Question: I have an elasticsearch index which I am using to index a set of documents.
These documents are originally in csv format and I am looking parse these using logstash.
In Kibana 4 Visualisation page, (See Attached Image below)
In the Field " Current Device Installs" , after I press apply, a Pop up is coming that "You must choose an item from the list".

My logstash config file is,
'''
input {
file {
path => "/csv_files_for_logstash/app1lg.csv"
type => "core2"
start_position => "beginning"
} }
filter {
csv {
separator => ","
columns=> ["Date","Package Name","App Version Code","Current Device Installs","Daily Device Installs","Daily Device Uninstalls","Daily Device Upgrades","Current User Installs","Total User Installs","Daily User Installs","Daily User Uninstalls"]
}
mutate {convert => ["App Version Code", "string"]}
mutate {convert => ["Current Device Installs", "float"]}
mutate {convert => ["Daily Device Installs", "float"]}
mutate {convert => ["Daily Device Uninstalls", "float"]}
mutate {convert => ["Current User Installs", "float"]}
mutate {convert => ["Total User Installs", "float"]}
mutate {convert => ["Daily User Installs", "float"]}
mutate {convert => ["Daily User Uninstalls", "float"]}
ruby {
code => '
b = event["App Version Code"]
string2=""
for counter in (3..(b.size-1))
if counter == 4
string2+= "."+ b[counter]
elsif counter == 6
string2+= "("+b[counter]
elsif counter == 8
string2+= b[counter] + ")"
else
string2+= b[counter]
end
end
event["App Version Code"] = string2
'
}
}
output {
elasticsearch {
embedded => true
action => "index"
host => "es"
index => "fivetry"
workers => 1
}
stdout{
codec => rubydebug {
}
}
}
'''
What will be the possible reason for this bug and how can I remove this?
thanks and regards
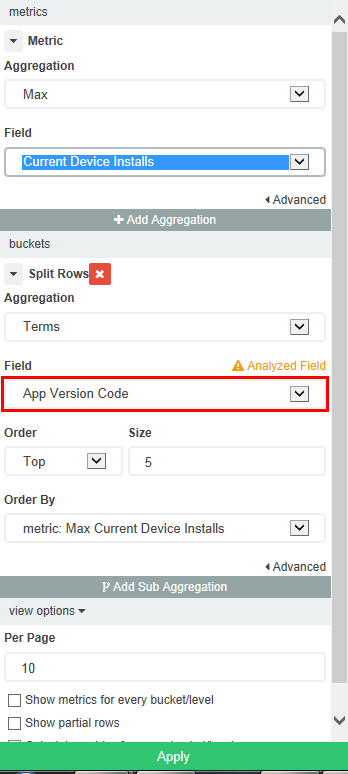
Answer: If you want only Max count of the field Current Device Installs, you can click on X (Cross) Button in the section Split Rows & click on Apply.
In this case it will output the Maximum count of Current Device Installs field.